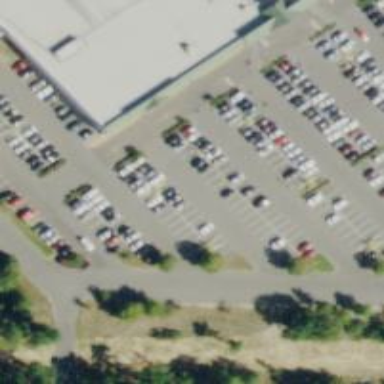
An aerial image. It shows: Trolley bay.